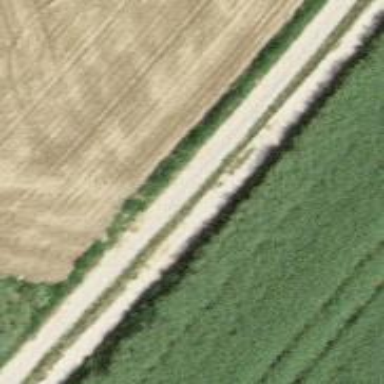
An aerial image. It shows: Track road with grade3 tracktype.